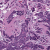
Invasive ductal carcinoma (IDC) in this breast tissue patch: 0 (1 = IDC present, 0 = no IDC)